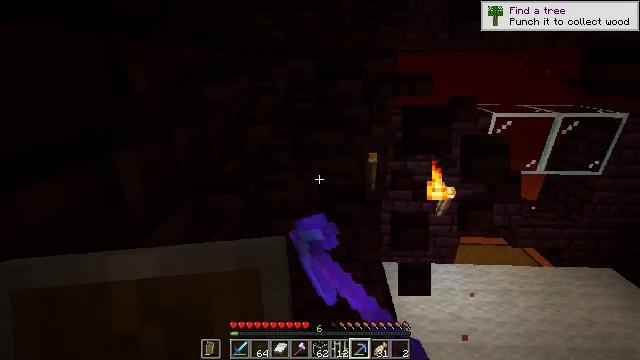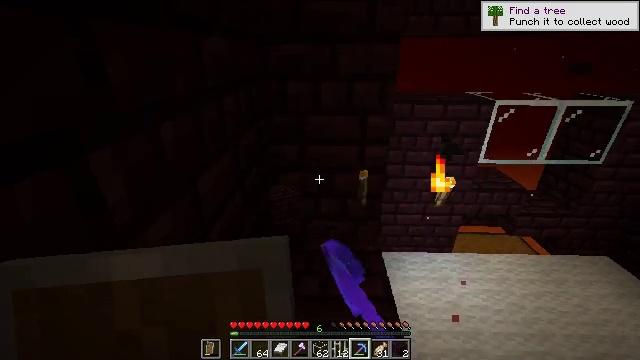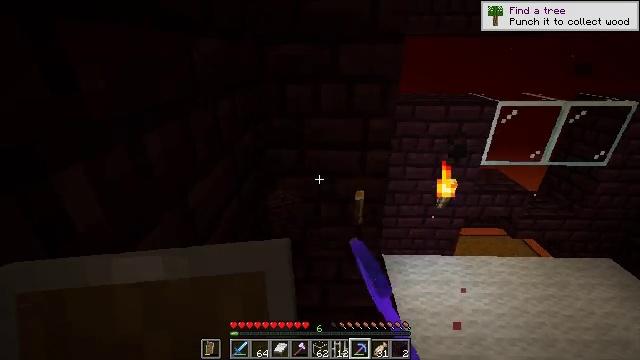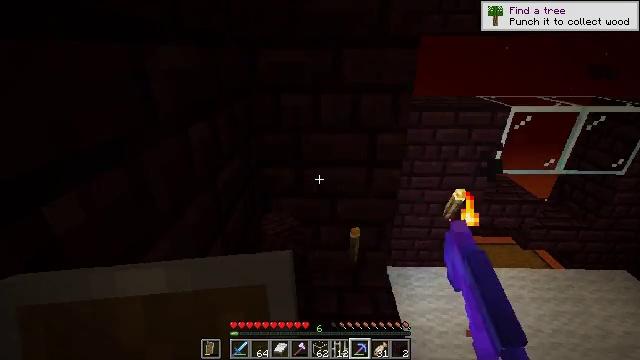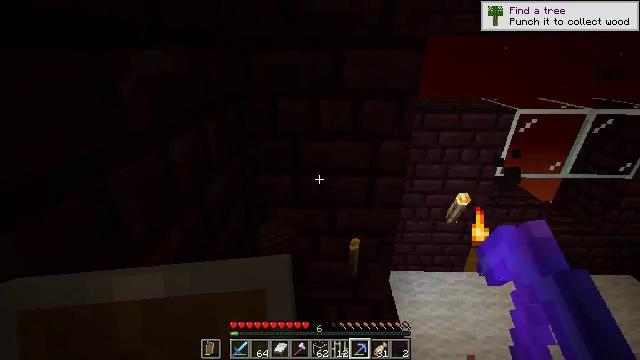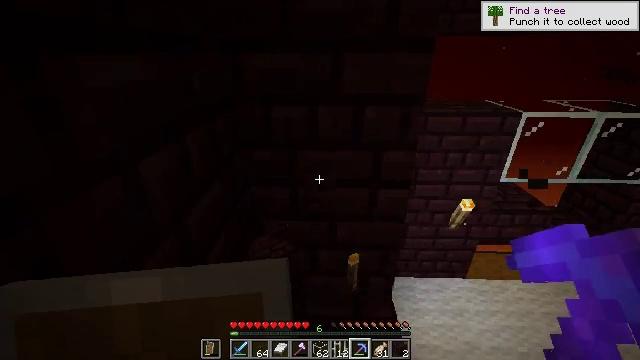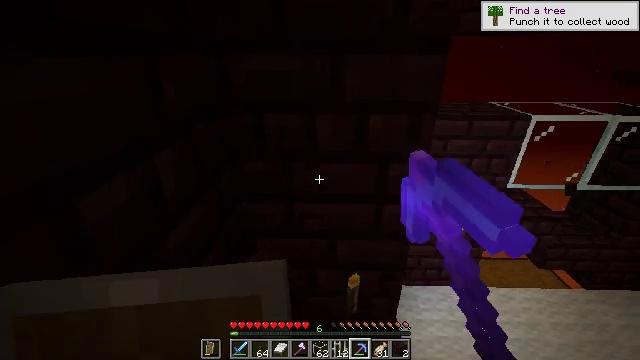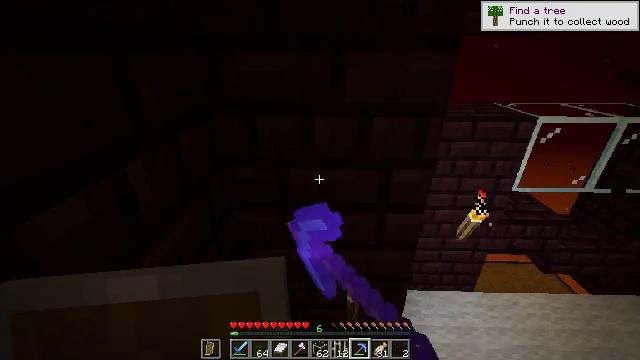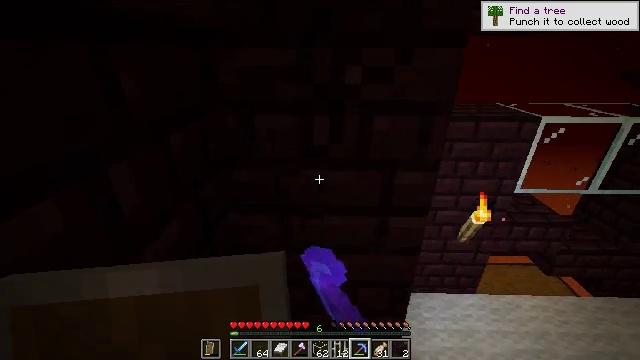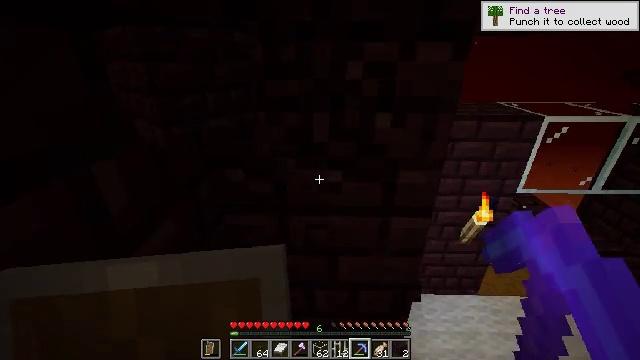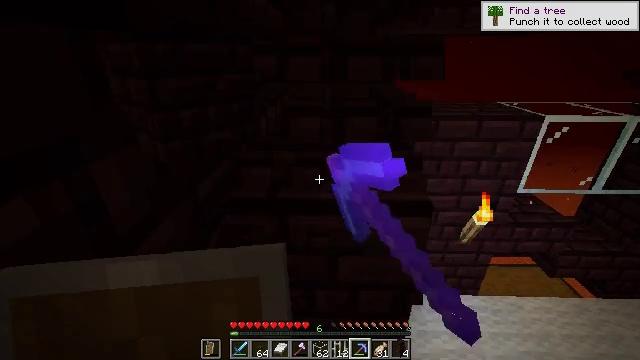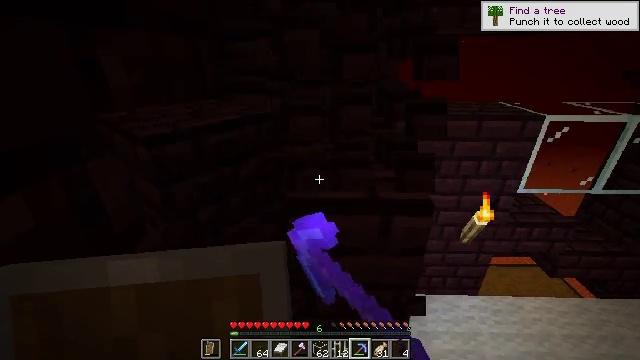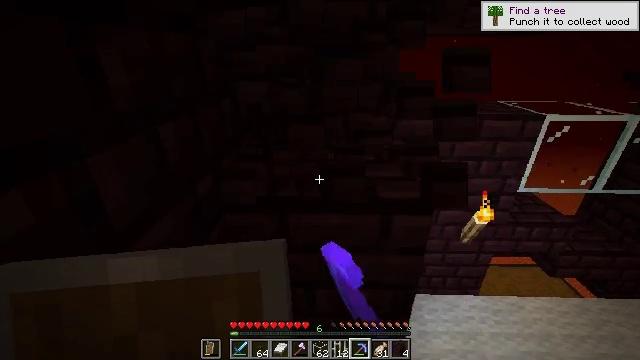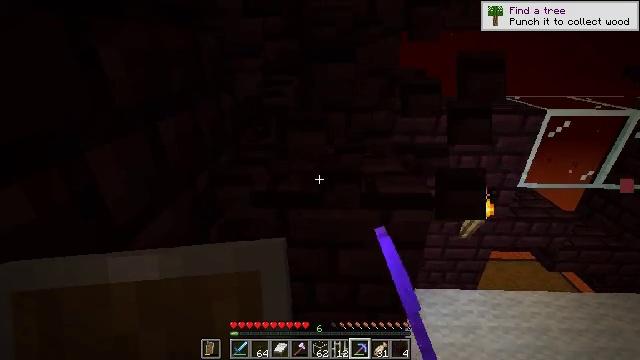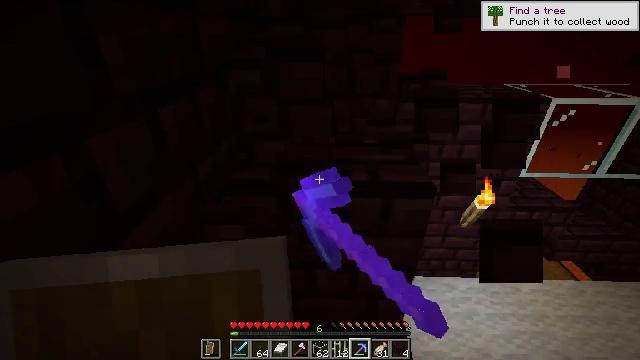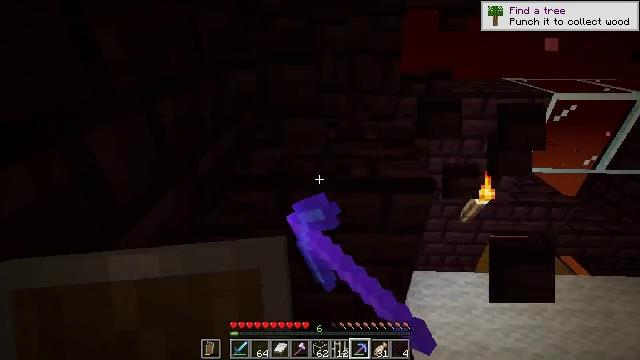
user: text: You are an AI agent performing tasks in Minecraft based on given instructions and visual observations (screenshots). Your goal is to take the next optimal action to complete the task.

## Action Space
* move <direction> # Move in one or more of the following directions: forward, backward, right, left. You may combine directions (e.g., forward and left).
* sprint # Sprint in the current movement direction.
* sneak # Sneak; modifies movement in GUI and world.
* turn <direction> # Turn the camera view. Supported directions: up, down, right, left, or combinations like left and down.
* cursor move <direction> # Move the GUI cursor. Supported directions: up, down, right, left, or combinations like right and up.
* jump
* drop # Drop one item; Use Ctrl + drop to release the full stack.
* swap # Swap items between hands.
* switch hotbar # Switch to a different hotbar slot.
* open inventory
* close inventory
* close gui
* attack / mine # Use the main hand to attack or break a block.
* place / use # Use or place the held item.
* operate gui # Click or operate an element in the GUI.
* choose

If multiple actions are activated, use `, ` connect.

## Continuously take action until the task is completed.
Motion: motion action
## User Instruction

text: Gather some nether bricks.
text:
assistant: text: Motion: move forward, turn down
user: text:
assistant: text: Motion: move forward
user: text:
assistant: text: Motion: move forward
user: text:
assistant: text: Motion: move forward
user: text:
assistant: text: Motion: move forward, attack / mine
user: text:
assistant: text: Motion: attack / mine
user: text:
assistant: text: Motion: attack / mine
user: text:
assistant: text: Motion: attack / mine
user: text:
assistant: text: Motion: attack / mine
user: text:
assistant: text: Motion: attack / mine
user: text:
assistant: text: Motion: attack / mine
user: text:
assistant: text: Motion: attack / mine
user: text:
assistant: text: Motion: turn down, attack / mine
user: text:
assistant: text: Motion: turn down, attack / mine
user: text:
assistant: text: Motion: turn down, attack / mine
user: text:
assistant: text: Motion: attack / mine
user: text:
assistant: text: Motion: attack / mine
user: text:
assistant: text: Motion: attack / mine
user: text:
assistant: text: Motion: attack / mine
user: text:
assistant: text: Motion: attack / mine
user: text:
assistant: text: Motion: attack / mine
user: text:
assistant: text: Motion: attack / mine
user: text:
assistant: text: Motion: no_op
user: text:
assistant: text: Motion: no_op
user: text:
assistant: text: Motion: no_op
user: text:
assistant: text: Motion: turn down
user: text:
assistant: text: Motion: turn down
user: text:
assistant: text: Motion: no_op
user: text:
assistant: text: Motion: no_op
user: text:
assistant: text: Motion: move forward